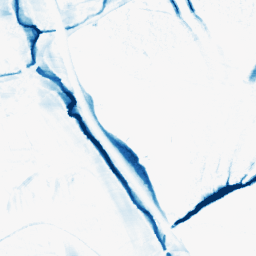
Category: morphological
Decomposition family: morphological_ellipse
Decomposition parameters: operation: closing
width: 10
height: 30
Upsampling method: bicubic
Upsampling parameters: scale: 2
Upsampling scale: 2